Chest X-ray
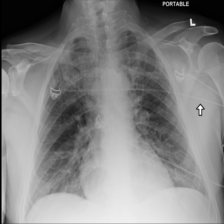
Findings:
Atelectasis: negative
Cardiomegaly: negative
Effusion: negative
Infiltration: negative
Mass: negative
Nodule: negative
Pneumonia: negative
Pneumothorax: negative
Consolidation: positive
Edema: negative
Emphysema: negative
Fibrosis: negative
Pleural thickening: negative
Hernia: negative